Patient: sex F, age 43
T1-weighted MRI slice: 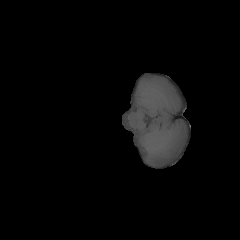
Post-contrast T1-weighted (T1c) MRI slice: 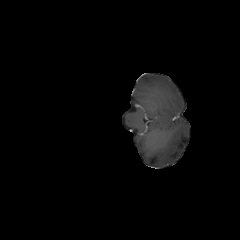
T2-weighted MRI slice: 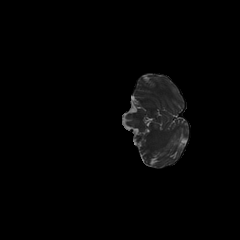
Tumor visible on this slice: no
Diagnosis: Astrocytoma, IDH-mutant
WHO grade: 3